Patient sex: F
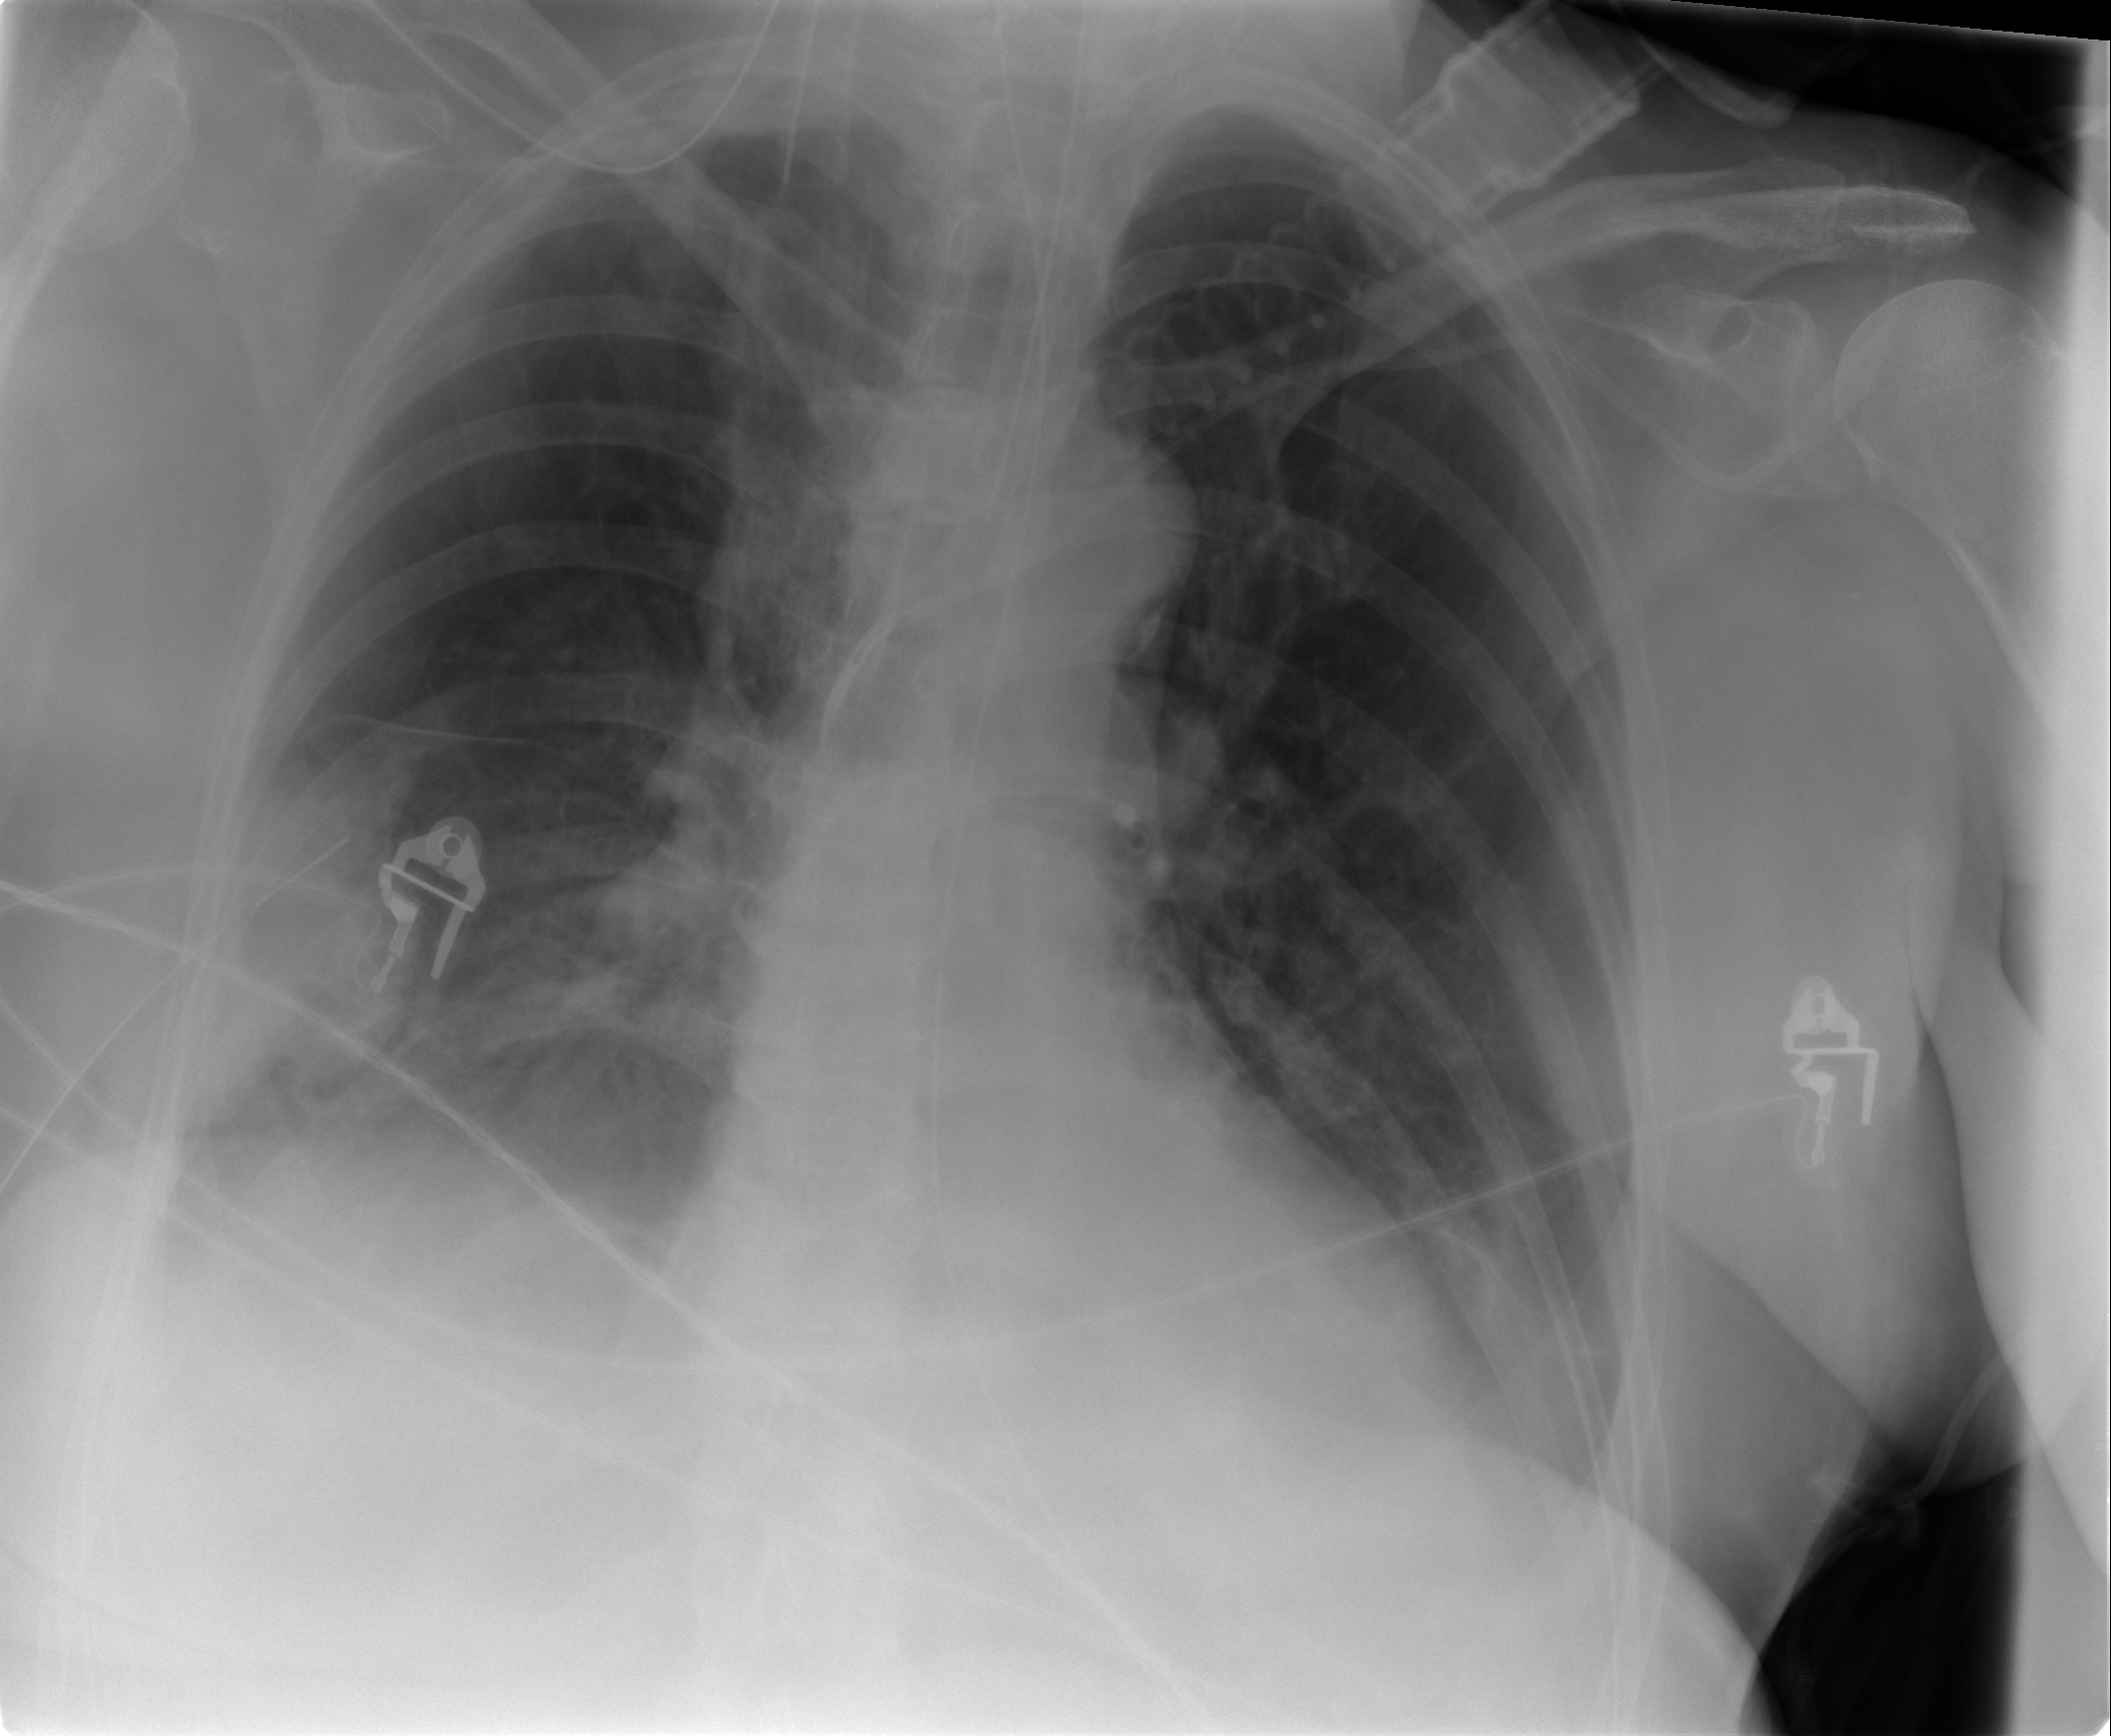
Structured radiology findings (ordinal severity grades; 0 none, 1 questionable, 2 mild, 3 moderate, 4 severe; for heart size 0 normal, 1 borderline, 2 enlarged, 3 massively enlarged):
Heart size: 2
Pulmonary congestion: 0
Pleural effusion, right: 2
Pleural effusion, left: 2
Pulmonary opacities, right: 2
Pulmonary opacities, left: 0
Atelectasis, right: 2
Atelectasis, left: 3